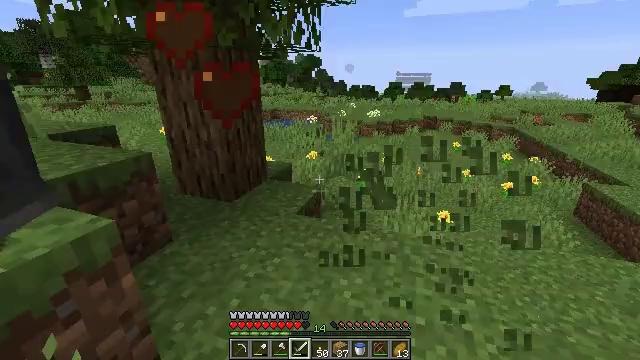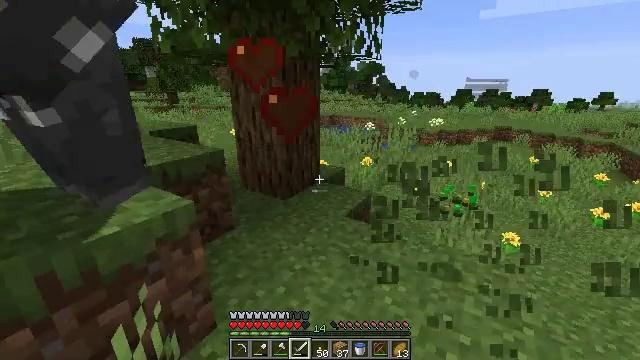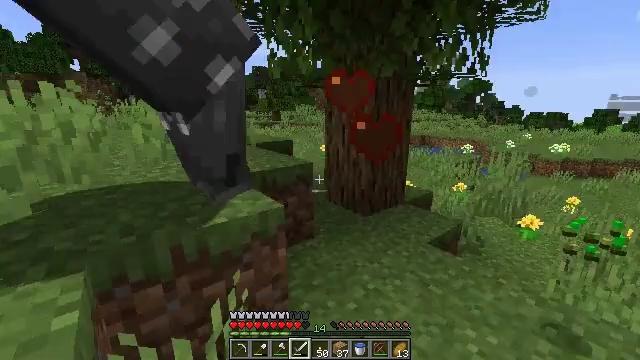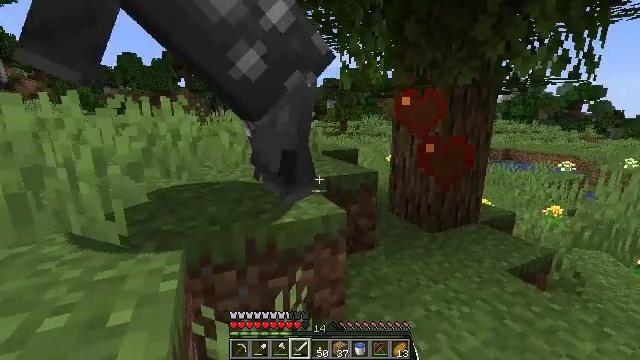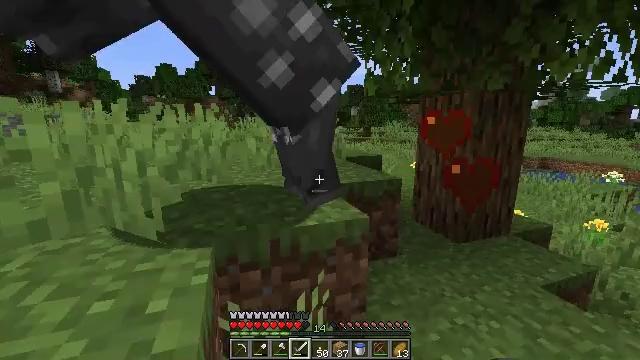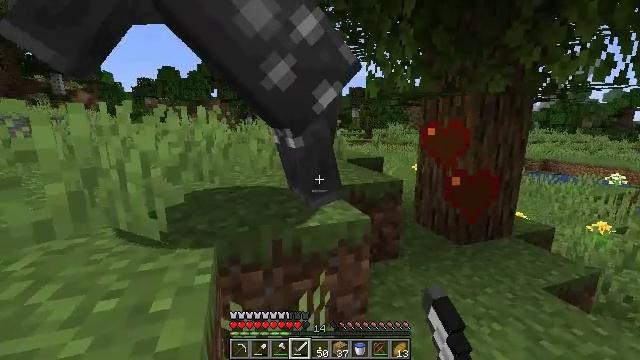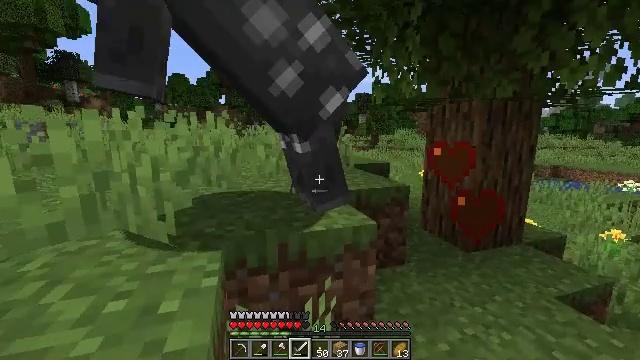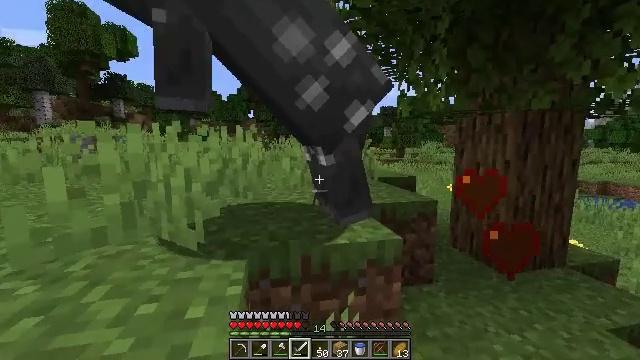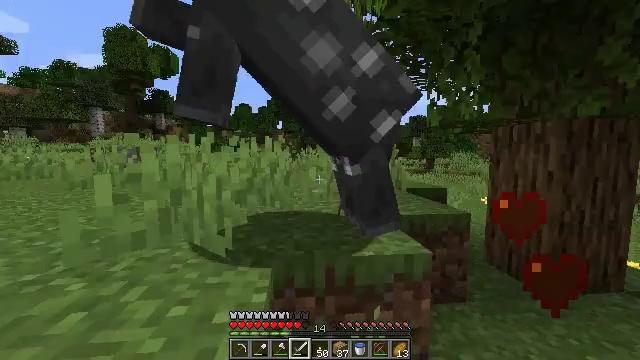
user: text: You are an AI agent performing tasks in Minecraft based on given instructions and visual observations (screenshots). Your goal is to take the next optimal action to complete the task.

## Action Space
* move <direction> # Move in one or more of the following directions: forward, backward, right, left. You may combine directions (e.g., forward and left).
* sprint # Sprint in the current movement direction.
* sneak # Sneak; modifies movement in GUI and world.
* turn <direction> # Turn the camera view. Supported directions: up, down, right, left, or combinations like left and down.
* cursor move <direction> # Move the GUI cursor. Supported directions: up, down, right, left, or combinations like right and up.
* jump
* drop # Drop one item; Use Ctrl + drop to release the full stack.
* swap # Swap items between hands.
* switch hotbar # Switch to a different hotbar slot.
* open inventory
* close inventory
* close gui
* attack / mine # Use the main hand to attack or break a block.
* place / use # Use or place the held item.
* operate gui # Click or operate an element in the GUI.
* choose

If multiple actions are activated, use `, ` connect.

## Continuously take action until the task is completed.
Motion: motion action
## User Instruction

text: Hunt animals.
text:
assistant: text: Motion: move back, turn left and up, attack / mine
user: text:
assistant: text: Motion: turn left and up
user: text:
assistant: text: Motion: turn left and up
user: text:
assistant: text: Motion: turn left and up, attack / mine
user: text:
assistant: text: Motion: attack / mine
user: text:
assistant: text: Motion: turn left and up, attack / mine
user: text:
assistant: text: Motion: turn left and up
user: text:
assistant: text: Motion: turn left and up
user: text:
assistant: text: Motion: attack / mine